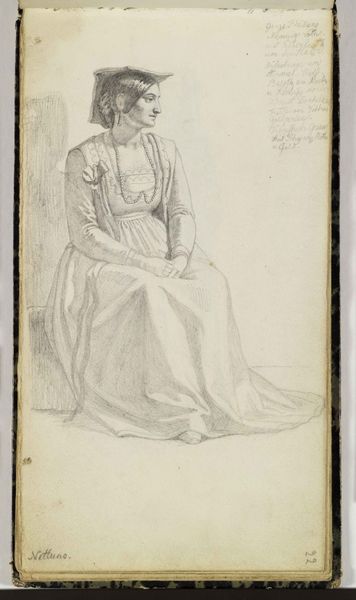
Titel: Kleines italienisches Skizzenbuch I
Künstler: Ludwig Coudres
Standort: Karlsruhe
Institution: Staatliche Kunsthalle Karlsruhe
Schlagwörter: akt, fuß, gemälde, kopf, schatten, weiß, sitzen, ausschnitt, braun, frau, frisur, grau, haar, hut, kleid, licht, mund, nase, ohrring, profil, schmuck, schwarz, skizze, stuhl, zeichnung, blick, dame, schleier, haube, hochformat, rock, schleife, alt, hemd, jacke, jung, arme, band, blass, bluse, falten, faru, gesicht, kleidung, mensch, spitze, weit, ärmel, bildnis, herr, hände, portrait, porträt, signatur, ferne, boden, land, auge, figur, gewand, haare, sessel, sitzend, blatt, dekoltee, perlen, rechts, schräg, schön, traurig, helldunkel, kopfbedeckung, lächeln, schürze, brüste, füße, magd, schrift, papier, modell, haltung, mieder, studie, kette, grafik, signiert, hocker, romantik, dick, falte, gefaltet, weib, weiblich, kopftuch, detail, ernst, inschrift, sitzt, faltenwurf, nachdenklich, rüschen, schoß, knie, dekolleté, halskette, name, schwarze haare, unterschrift, buch, traum, schwarz-weiß, stich, titel, künstler, seite, illustration, text, hässlich, beschriftung, bleistift, entwurf, stift, tracht, biedermeier, karte, seitenblick, gefaltete hände, halbprofil, portät, schloß, mittelalter, gedicht, alleine, skizzenbuch, bänder, maria, kopfschmuck, lol, handschrift, profilansicht, notiz, handzeichnung, schrif, hämde, detailstudie, bedeckung, tagebuch, sitzende frau, neptun, damenbildnis, sandig, aktzeichnung, madg, 22, nettuno, kleid sitzend, skizzenbauch, nittuno, zportrait, nettune, tarcht, zeichn, nettuns, axhj, janine, ffuß